Question: There's this bar that appears at the top, with an app's icon and a link to it on the App Store. I've seen it on several sites, and I think this is part of iOS 6. Any idea on how to get it to show?

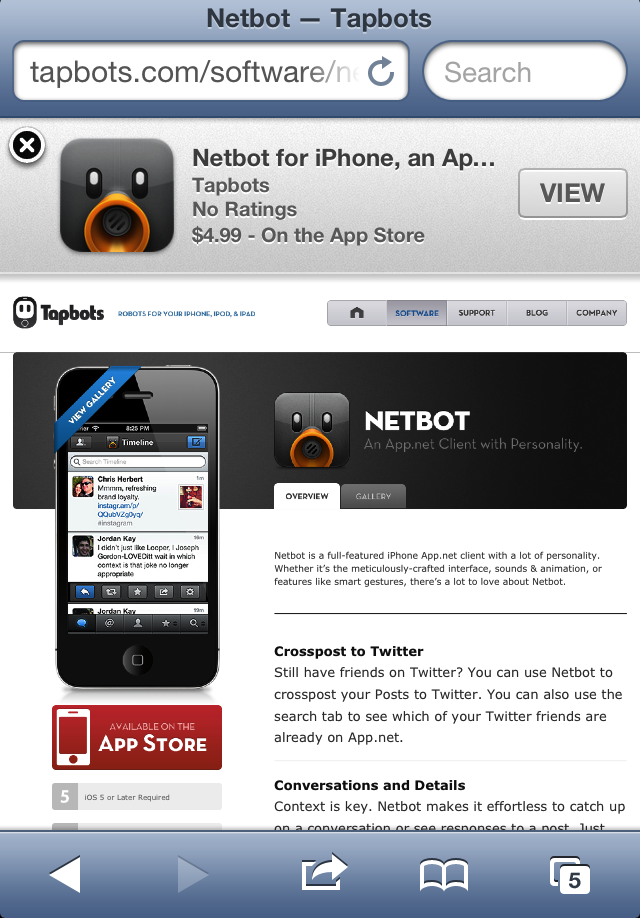
Answer: This is "smart banner" appeared in iOS6, you can check for example <URL> to see how to create them
Basically all you need to do is to add a '<meta>' tag to your page with specific format:
'''
<meta name="apple-itunes-app" content="app-id=YOUR_APP_ID">
'''